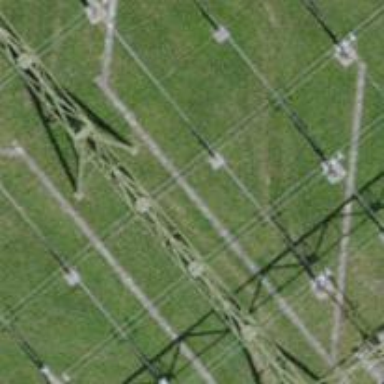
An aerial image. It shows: Insulator used in power equipment.